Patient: sex F, age 69
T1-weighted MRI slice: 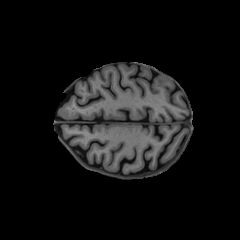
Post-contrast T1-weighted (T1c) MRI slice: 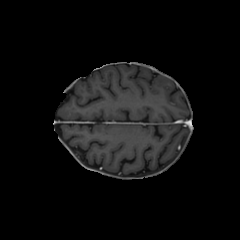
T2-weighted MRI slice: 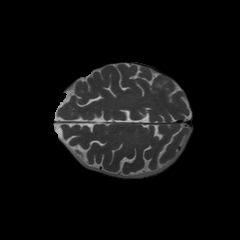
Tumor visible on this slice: yes
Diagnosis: Glioblastoma, IDH-wildtype
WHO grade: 4